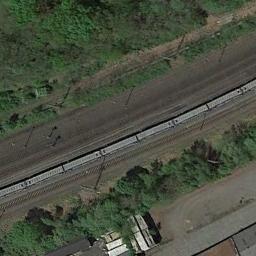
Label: railway